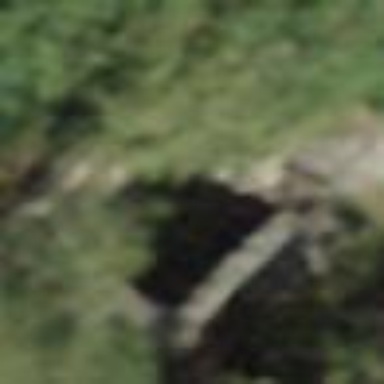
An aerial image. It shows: Ruins of historic hut.